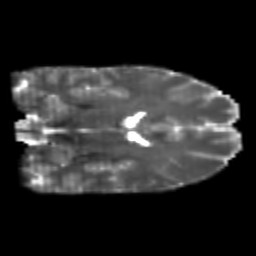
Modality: T2w
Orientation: coronal
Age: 22
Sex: male
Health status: healthy
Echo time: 0.074 s